Question: Developing and Application using ChromeCast to play audio files using Styled Media Receiver. Everything is working fine except the audio player view reposition itself after some interval. I want the view should always be on the initial position i.e. on the bottom left corner as shown in the attached image.

Another thing is that when we stop playing the audio (Pause State), the progress bar appears on full screen. It will be better if I can display the progress bar on whole screen all the time.
Please suggest your valuable opinions. Thanks
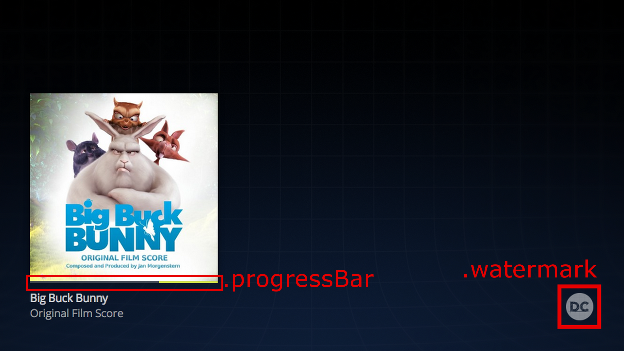
Answer: The album art moves around to prevent screen burn-in. If you want to change the layout and behavior of the receiver then create your own custom receiver. Use the reference receiver as the starting point since it supports audio playback: <URL>